Question: Hi I have this code and array:
'''
<?php
$arr = array(
0 => array('first_name' => 'Ace', 'last_name' => 'Jones'),
1 => array('first_name' => 'Aron', 'last_name' => 'Jones'),
2 => array('first_name' => 'Ben', 'last_name' => 'Jones'),
3 => array('first_name' => 'Billy', 'last_name' => 'Jones'),
4 => array('first_name' => 'Barney', 'last_name' => 'Jones'),
5 => array('first_name' => 'Con', 'last_name' => 'Jones'),
6 => array('first_name' => 'Dan', 'last_name' => 'Jones'),
7 => array('first_name' => 'Earl', 'last_name' => 'Jones'),
8 => array('first_name' => 'East', 'last_name' => 'Jones'),
9 => array('first_name' => 'Fez', 'last_name' => 'Jones')
);
$html = '';
foreach($arr as $k => $v) {
echo $v['first_name'] . '<br />';
}
?>
<table rules="all" style="border:1px solid blue;" cellspacing="2" cellpadding="2">
<tr>
<td>Label</td>
<td>First Name</td>
<td>Last Name</td>
</tr>
<?php echo $html; ?>
</table>
'''
How can I display once only the label per letter of the first name?
Below is the result I want to accomplish.

Thanks.
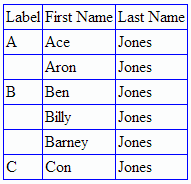
Answer: '''
<?php
$arr = array(
0 => array('first_name' => 'Ace', 'last_name' => 'Jones'),
1 => array('first_name' => 'Aron', 'last_name' => 'Jones'),
2 => array('first_name' => 'Ben', 'last_name' => 'Jones'),
3 => array('first_name' => 'Billy', 'last_name' => 'Jones'),
4 => array('first_name' => 'Barney', 'last_name' => 'Jones'),
5 => array('first_name' => 'Con', 'last_name' => 'Jones'),
6 => array('first_name' => 'Dan', 'last_name' => 'Jones'),
7 => array('first_name' => 'Earl', 'last_name' => 'Jones'),
8 => array('first_name' => 'East', 'last_name' => 'Jones'),
9 => array('first_name' => 'Fez', 'last_name' => 'Jones')
);
sort($arr); // ensure correct order
$html = '';
foreach($arr as $k => $v) {
if(substr($v['first_name'], 0, 1) != $previous) {
$html .= '<tr><td>' . substr($v['first_name'], 0, 1) . '</td>';
} else {
$html .= '<tr><td>&nbsp;</td>';
}
$html .= '<td>' . $v['first_name'] . '</td>';
$html .= '<td>' . $v['last_name'] . '</td></tr>';
$previous = substr($v['first_name'], 0, 1);
}
?>
<table rules="all" style="border: 1px solid blue;" cellspacing="2" cellpadding="2">
<tr>
<td>Label</td>
<td>First Name</td>
<td>Last Name</td>
</tr>
<?php echo $html; ?>
</table>
'''
The general idea is that you want to store the previous result in a variable before you compare what the current items and what the previous item is. The '$previous' variable store the previous item which is checked against the current item '$previous' is updated. Remember that PHP executes line by line. If the first letter of the previous result the first letter of the previous item, then let's add it. Otherwise, add a non-breaking whitespace character to preserve the table cell's visibility.
This seems to be exactly what you want to do. There are ways you can clean this up but it's exactly as you want it. <URL>